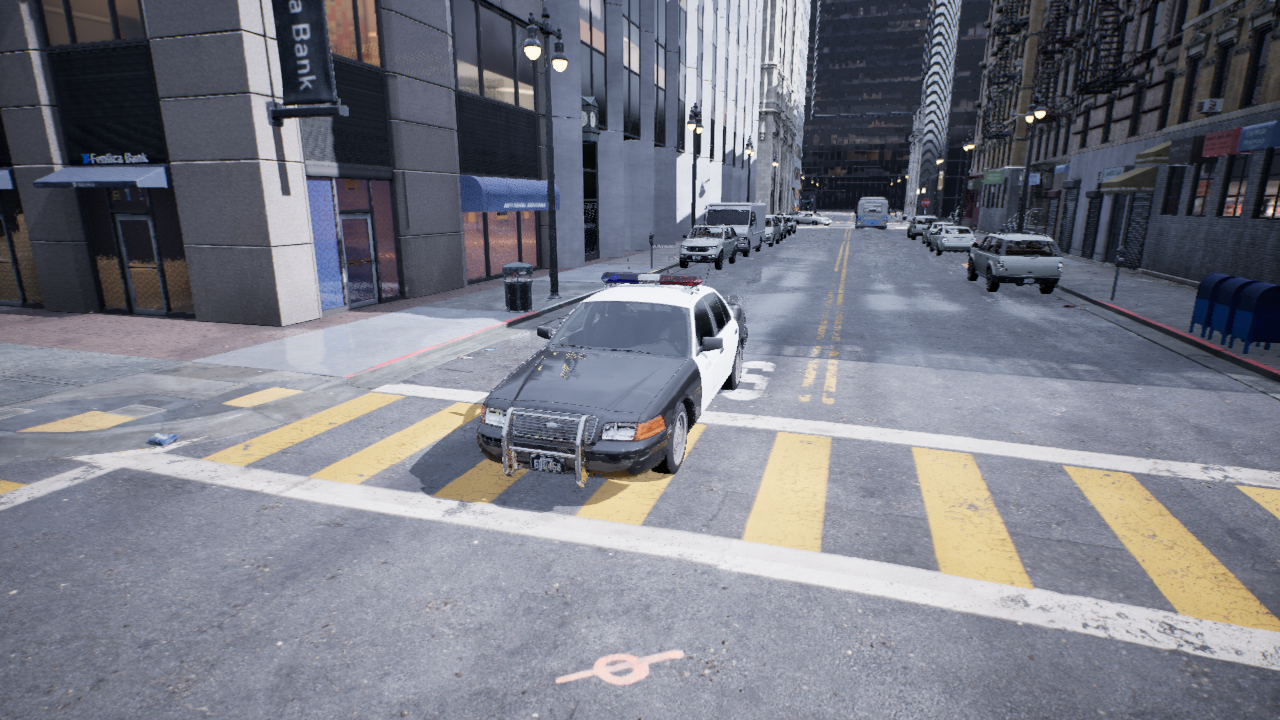
Venue: residential
Lighting: overcast
Vehicle rig: sedan